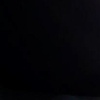
Label: space